Field crop: tomato
Growth stage: 2
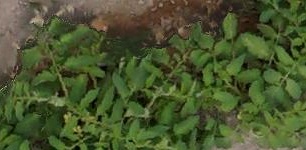
Species: tomato